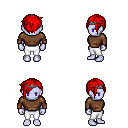
a pixel art fantasy rpg character, female body template, dark elf, purple skin, brown long-sleeve shirt, white pants, red pixie cut hairstyle, iron tiara, four views (front, back, left, right), 2x2 character sprite sheet, small pixel art, hard edges, no anti-aliasing